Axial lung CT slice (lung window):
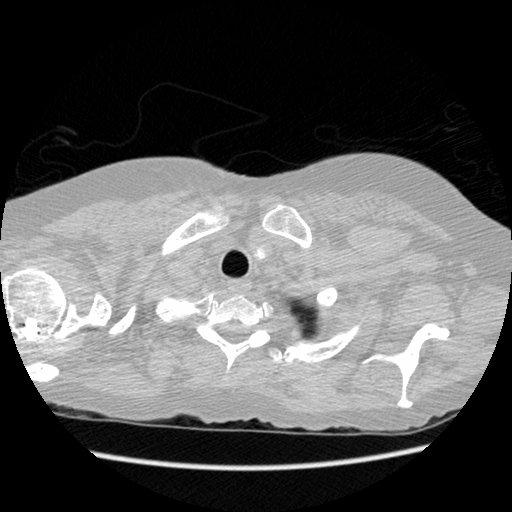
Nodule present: no